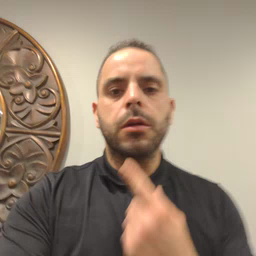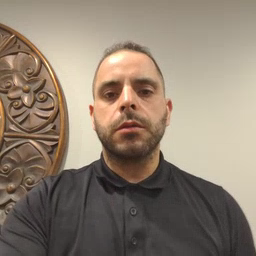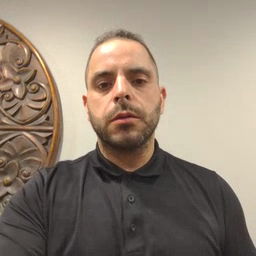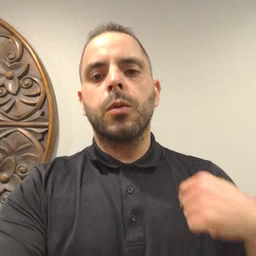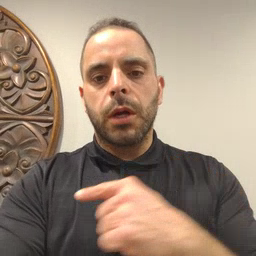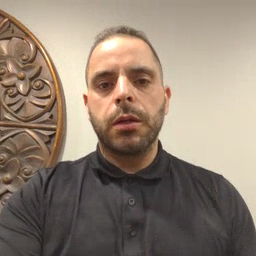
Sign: weus